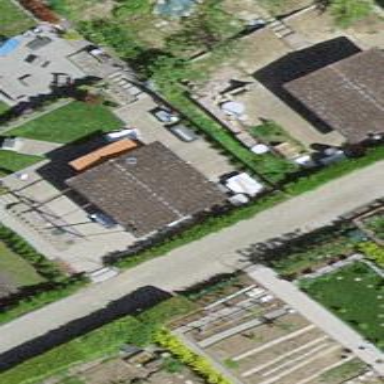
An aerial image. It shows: Allotment house.